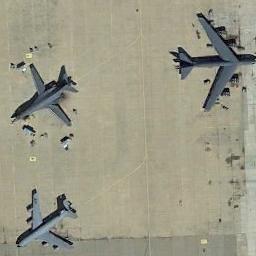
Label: airplane